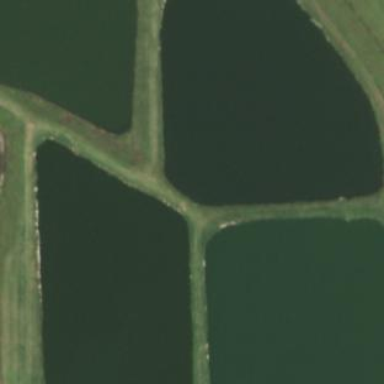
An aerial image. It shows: Covered man-made reservoir.